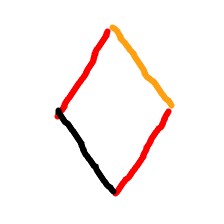
Shape: rhombus